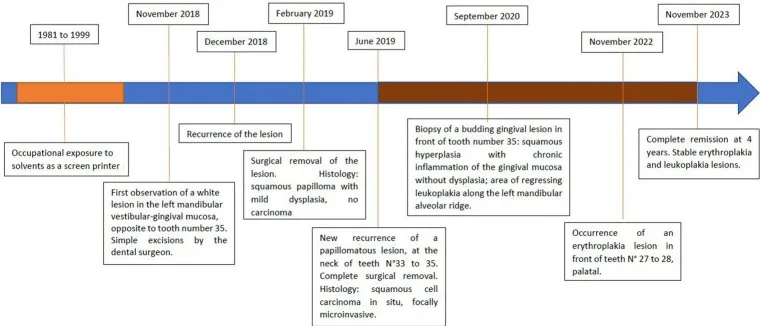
Timeline of the case.
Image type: chart (chart)